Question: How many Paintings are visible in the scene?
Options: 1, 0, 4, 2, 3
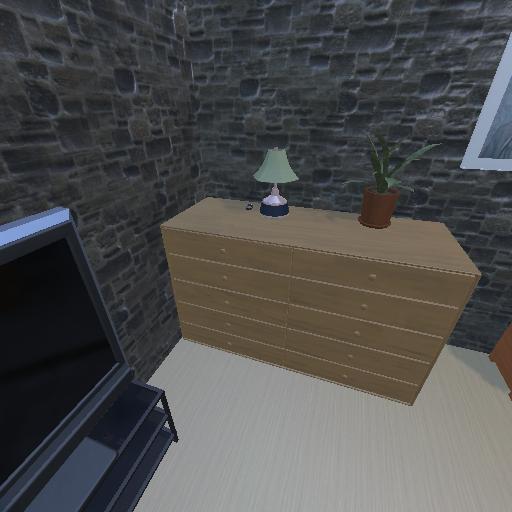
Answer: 1